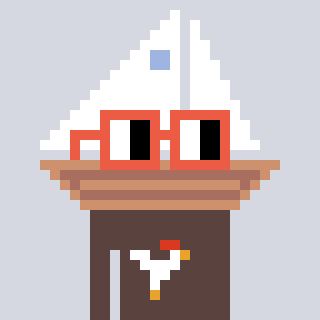
a pixel art character with square orange glasses, a sailboat-shaped head and a darkbrown-colored body on a cool background